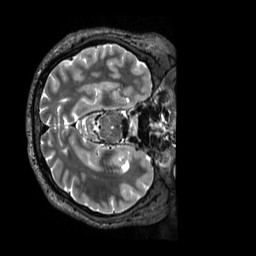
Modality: T2w
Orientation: axial
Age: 26
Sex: male
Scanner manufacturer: siemens
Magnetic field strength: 3 T
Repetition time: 3.2 s
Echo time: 0.728 s